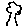
Label: tree